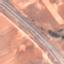
Label: Highway